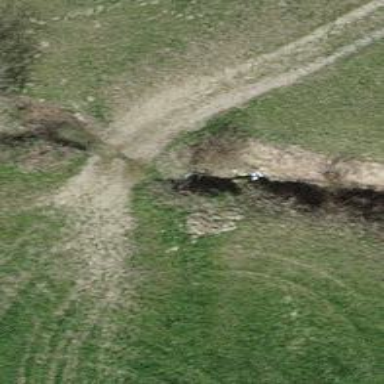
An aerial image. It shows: Culvert tunnel passing through ditch.